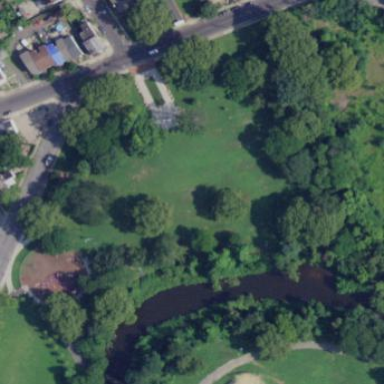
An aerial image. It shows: Recreational ground known as park.